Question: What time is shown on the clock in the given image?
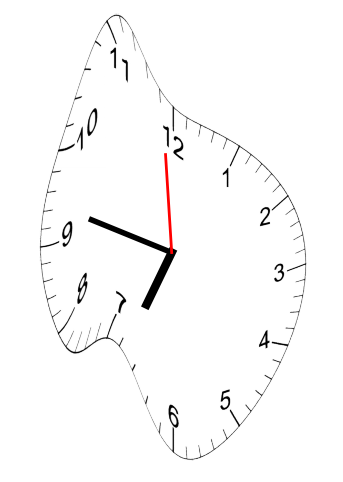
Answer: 06:46:59